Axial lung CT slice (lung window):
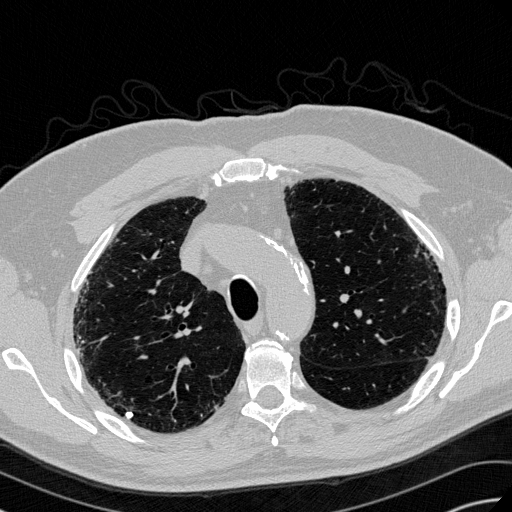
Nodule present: yes
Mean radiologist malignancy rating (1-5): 1